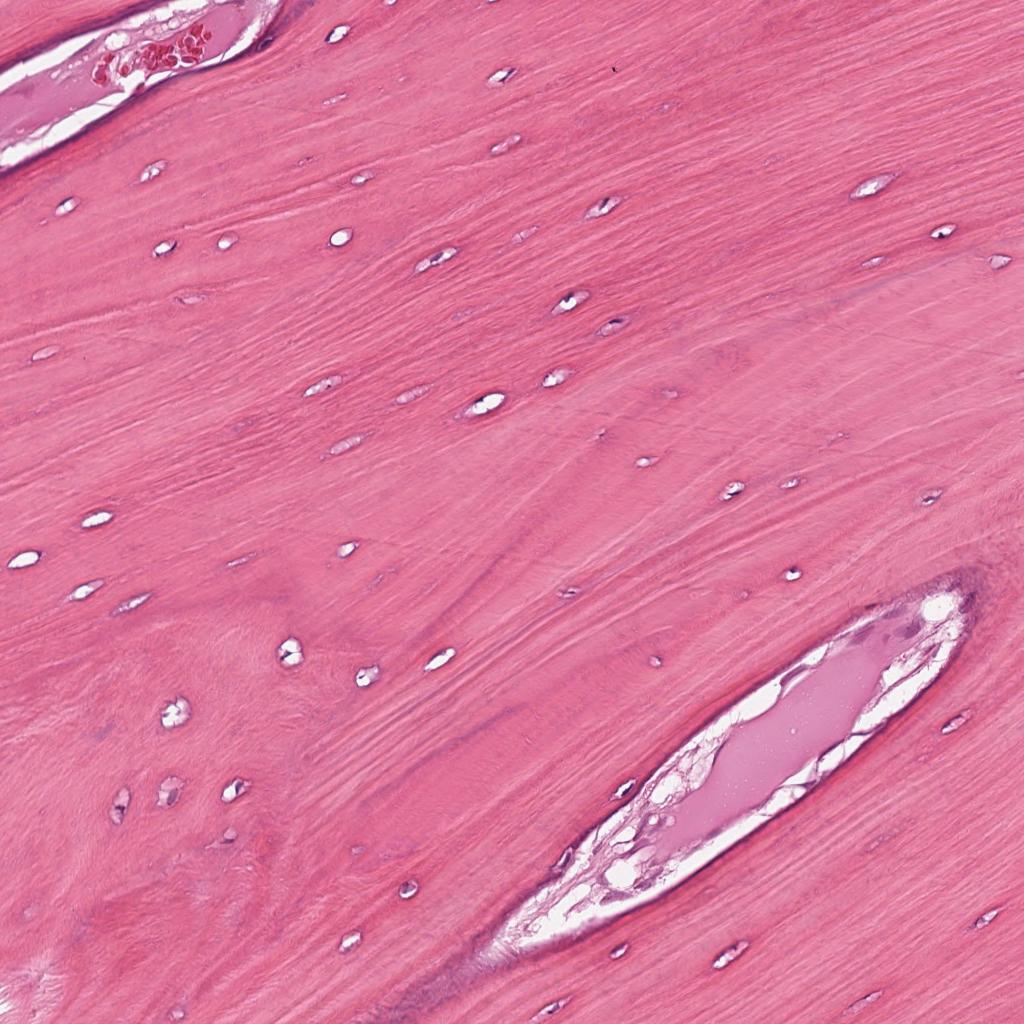
Label: Non-Tumor